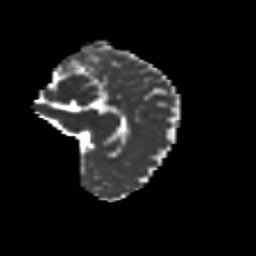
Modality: MD
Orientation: sagittal
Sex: female
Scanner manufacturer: siemens
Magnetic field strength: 3 T
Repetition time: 5 s
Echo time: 0.071 s